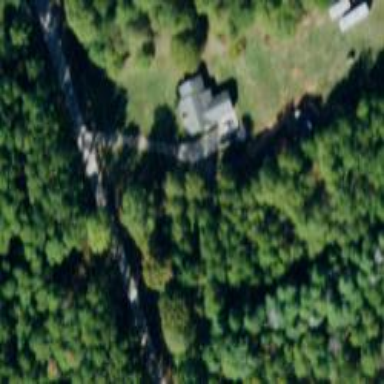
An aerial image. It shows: Driveway.